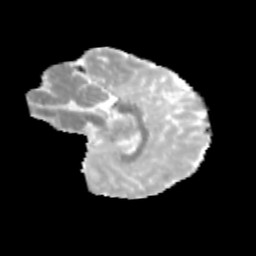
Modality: MD
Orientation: sagittal
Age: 13
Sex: female
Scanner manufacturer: siemens
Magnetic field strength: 3 T
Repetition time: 3.8 s
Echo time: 0.07 s